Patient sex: M
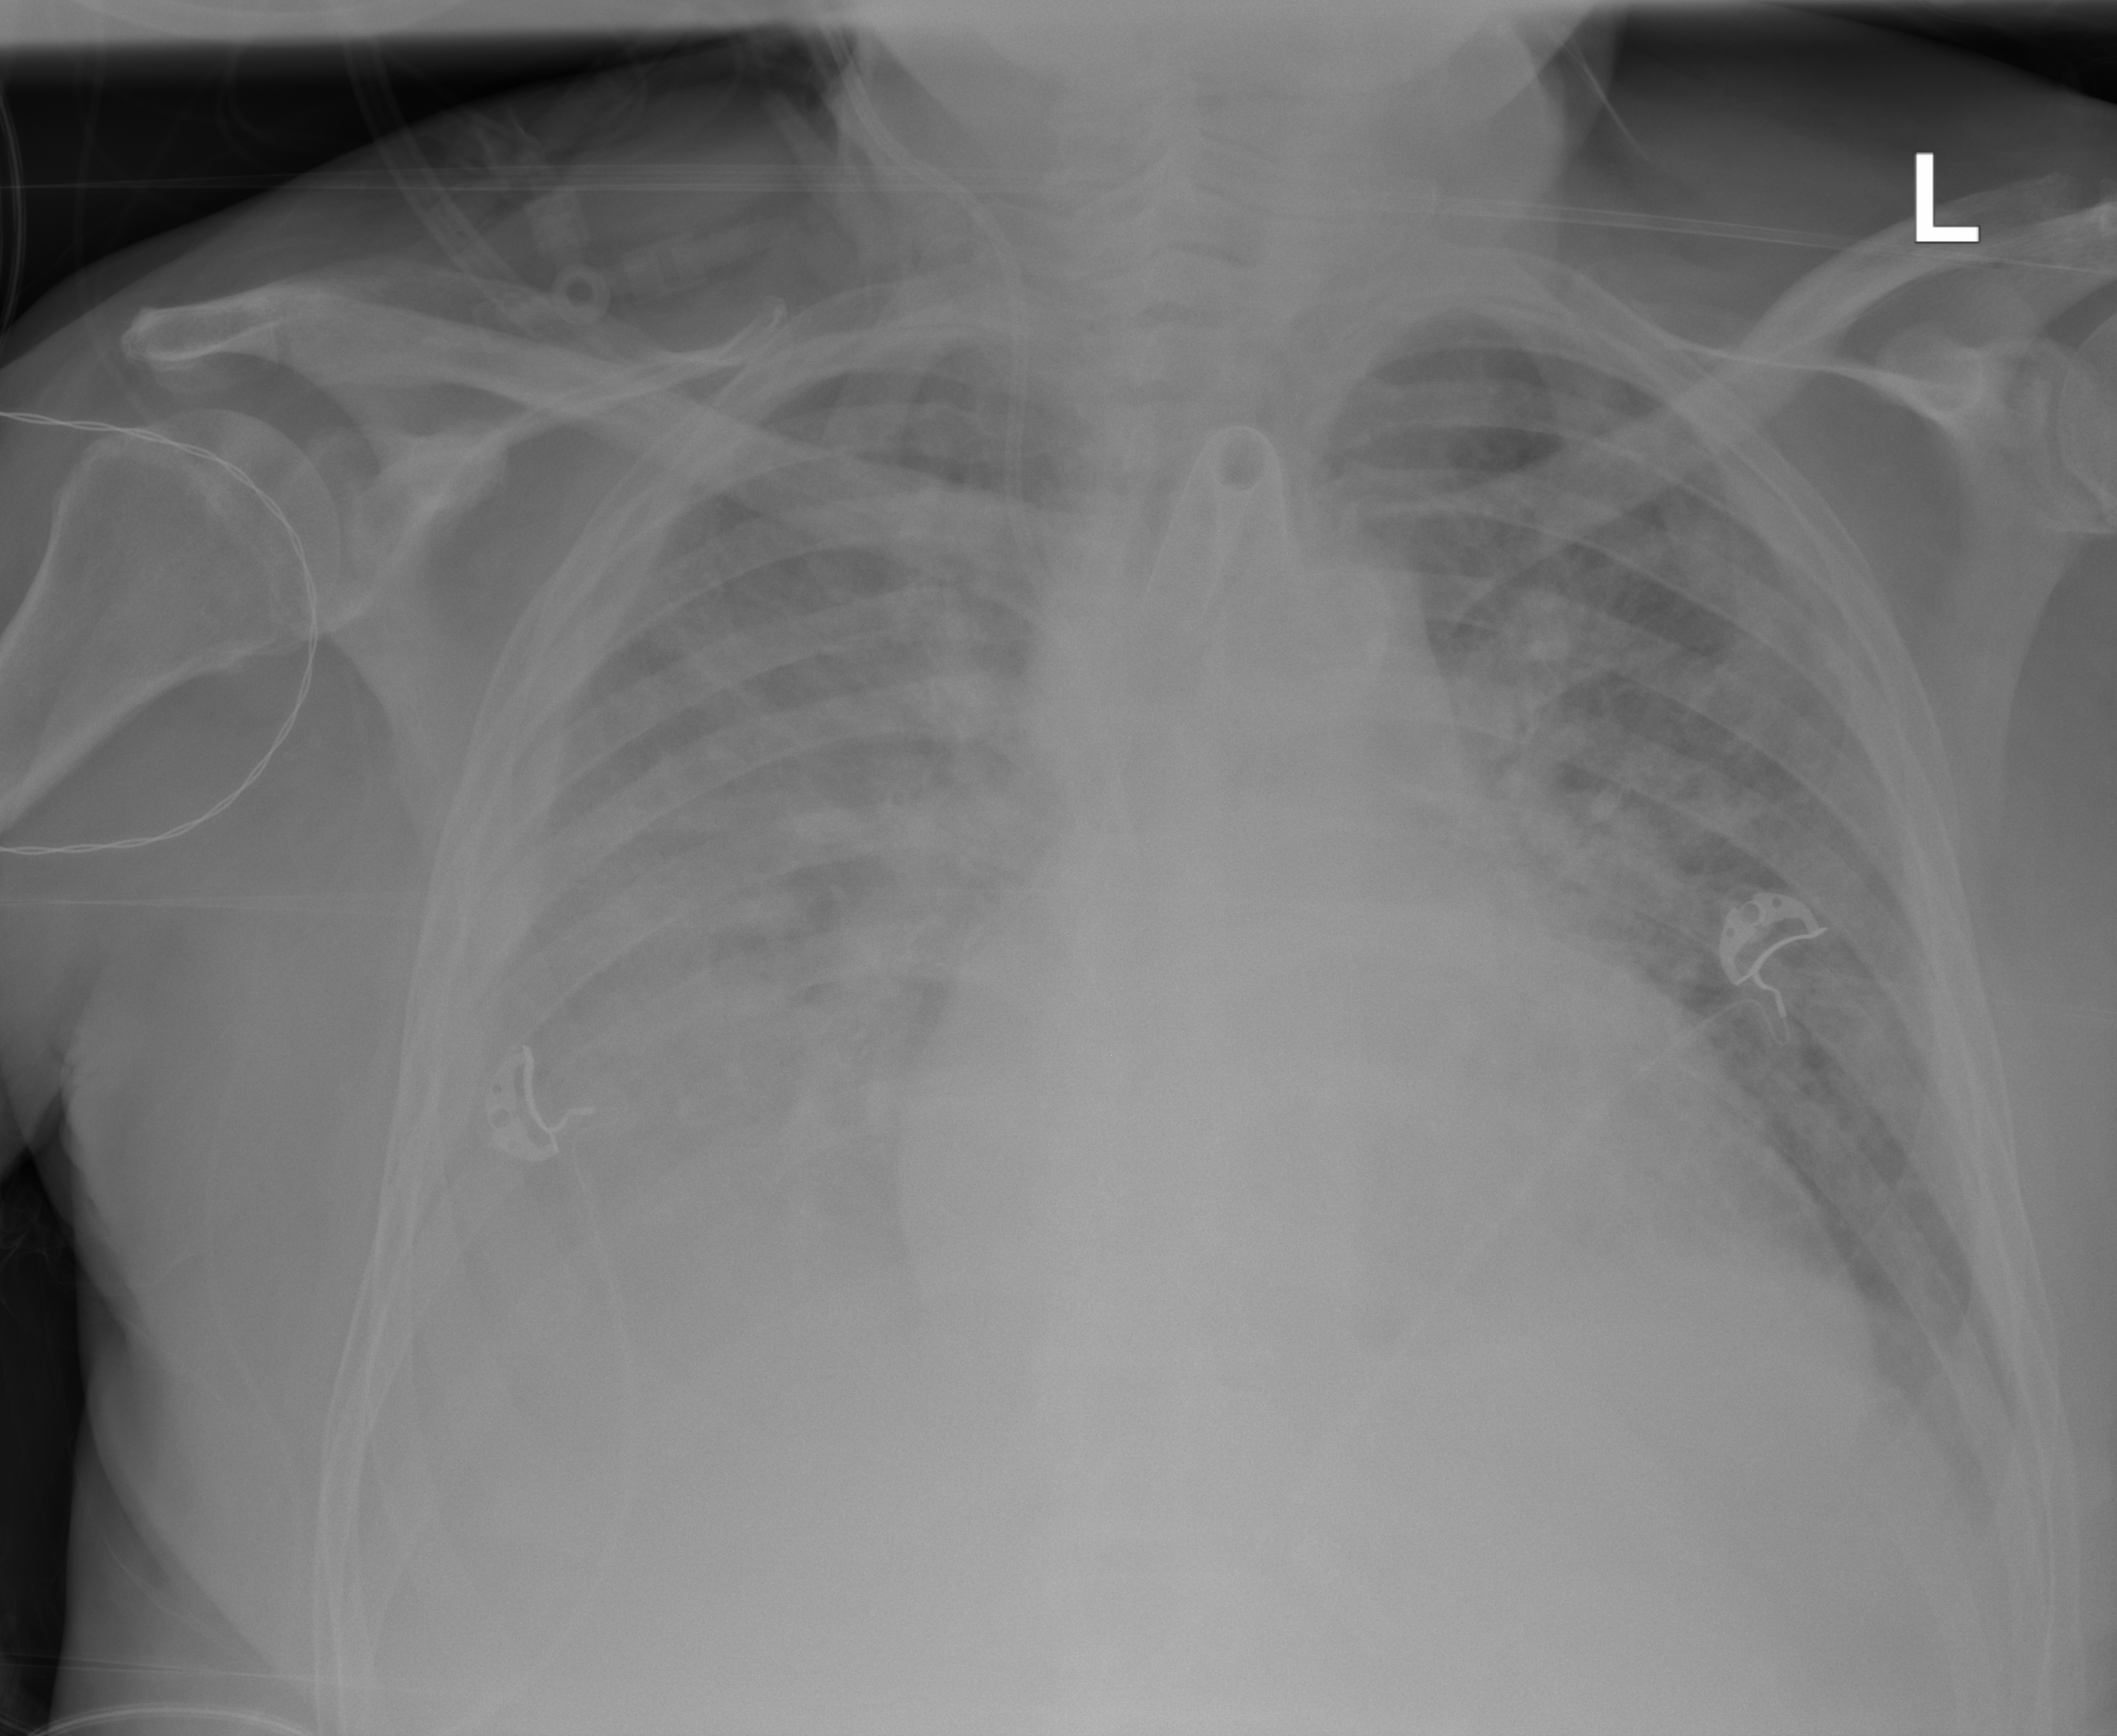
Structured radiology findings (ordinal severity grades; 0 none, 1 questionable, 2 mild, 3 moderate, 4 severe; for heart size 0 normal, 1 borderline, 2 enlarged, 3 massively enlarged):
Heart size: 2
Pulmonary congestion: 2
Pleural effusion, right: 3
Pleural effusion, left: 2
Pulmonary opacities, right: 3
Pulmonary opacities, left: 2
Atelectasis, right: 4
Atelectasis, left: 3